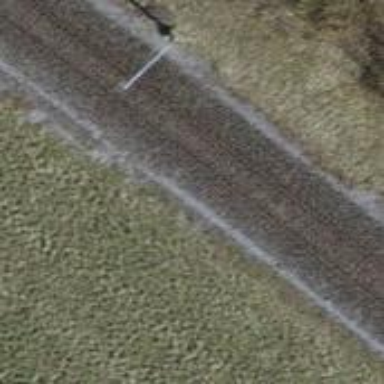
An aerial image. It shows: Railway with electrified contact lines.